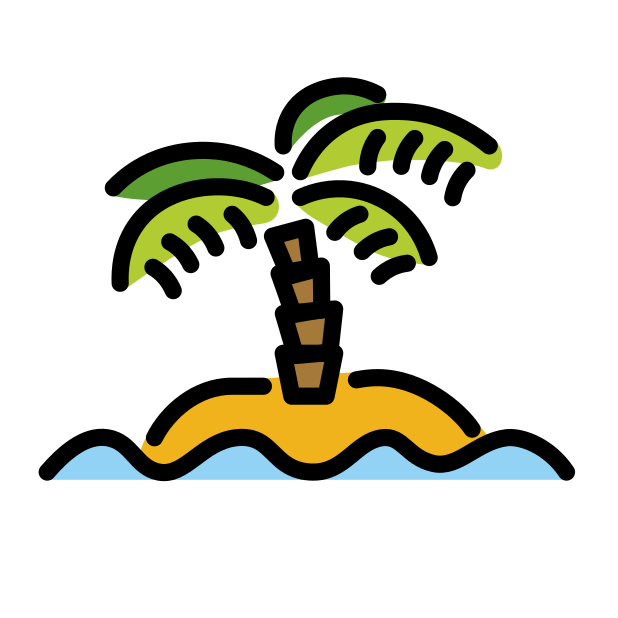
Emoji: 🏝
Name: desert island
Unicode: 0x1f3dd